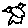
Label: bird